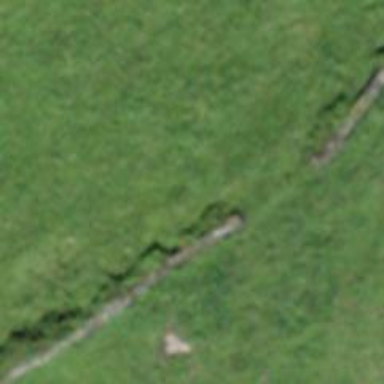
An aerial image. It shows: Dry stone wall barrier.